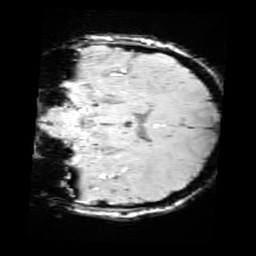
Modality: SWI
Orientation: coronal
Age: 11
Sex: male
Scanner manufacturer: siemens
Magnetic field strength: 3 T
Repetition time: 0.027 s
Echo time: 0.02 s